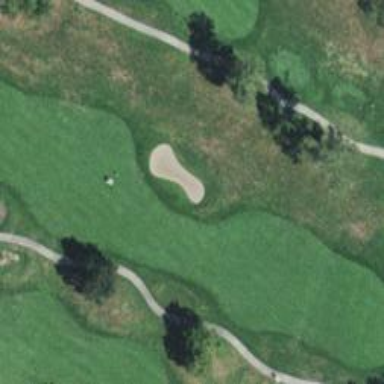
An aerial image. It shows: Well-maintained grassy area designated for golfing. It is mown fairway used for the sport of golf.